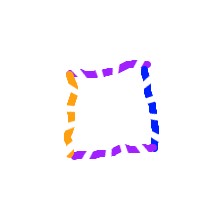
Shape: square